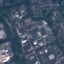
Label: Industrial